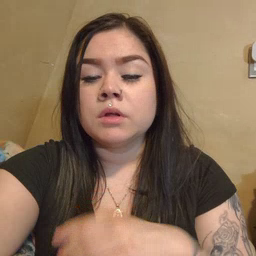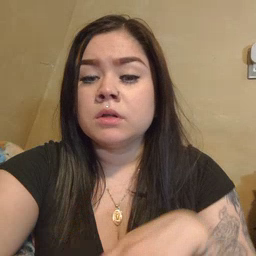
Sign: donkey